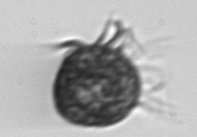
Label: Ciliophora